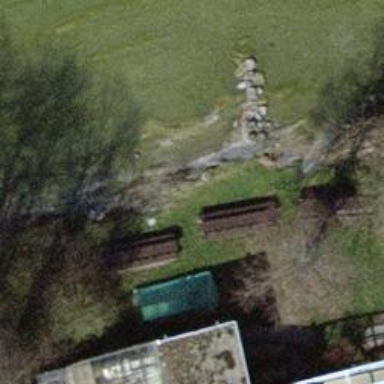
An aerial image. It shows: Picnic table located in leisure land area.